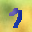
Label: 7